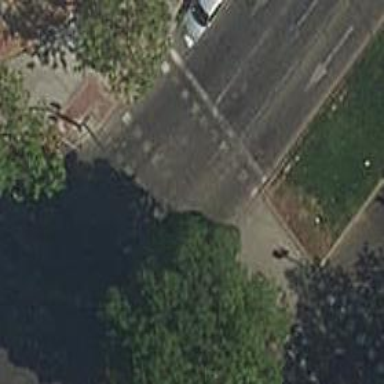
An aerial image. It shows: Road with traffic signals and crossing with traffic signal on island.